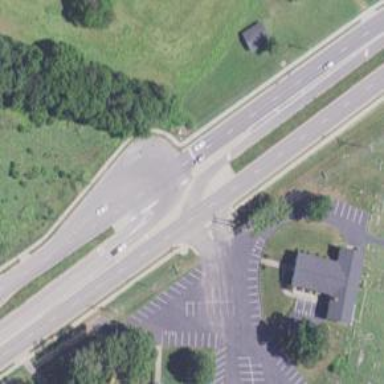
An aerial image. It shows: Uncontrolled road crossing.